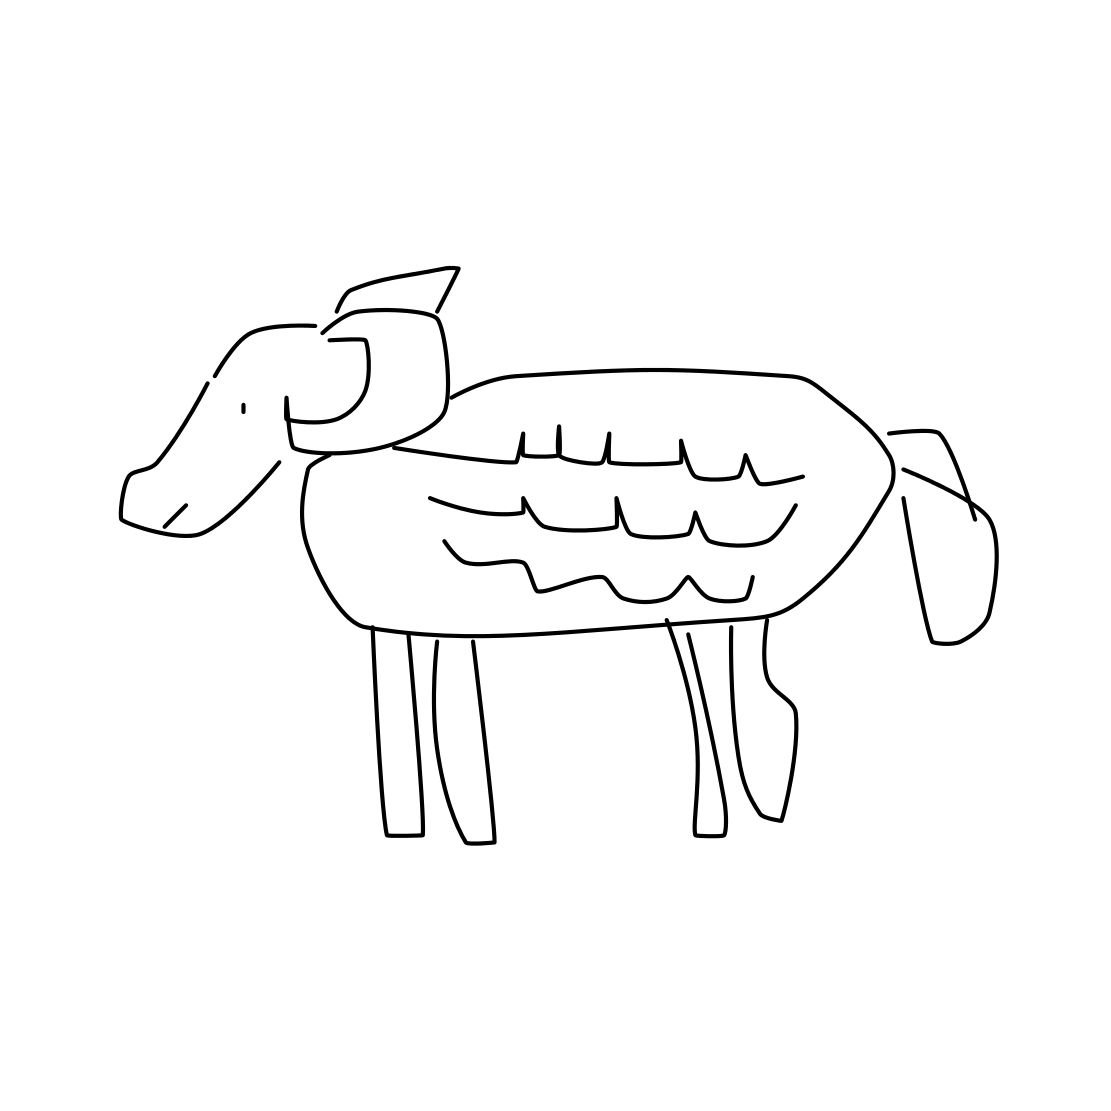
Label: sheep